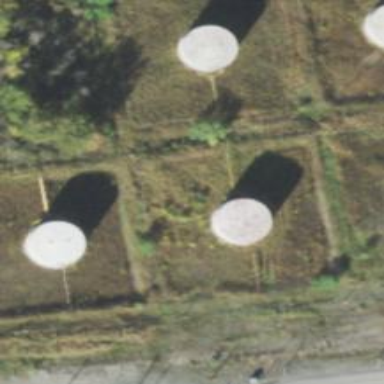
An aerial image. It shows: Storage tank that is man-made.